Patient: sex M, age 75
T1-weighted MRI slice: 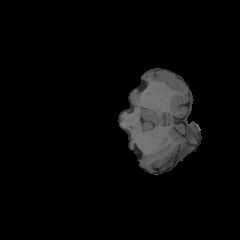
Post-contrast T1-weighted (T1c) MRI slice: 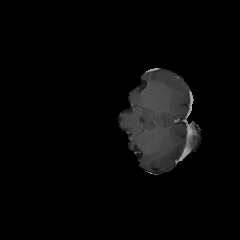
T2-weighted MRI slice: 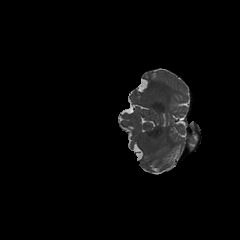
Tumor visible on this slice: no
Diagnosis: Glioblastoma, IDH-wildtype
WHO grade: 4